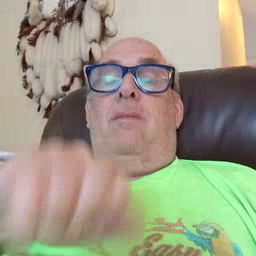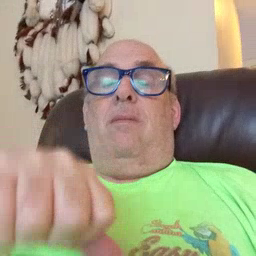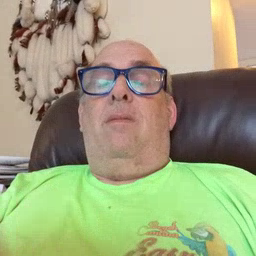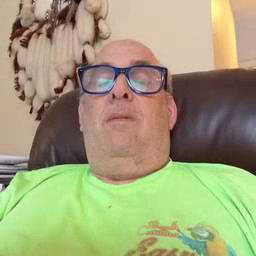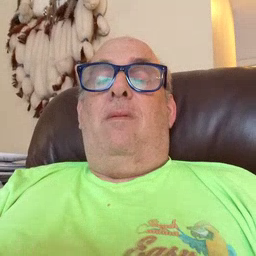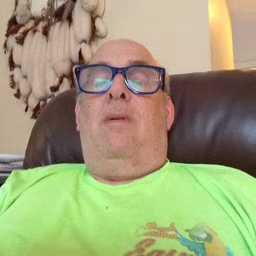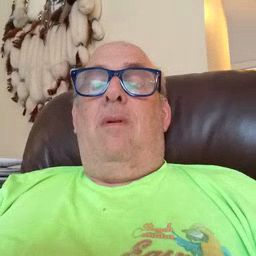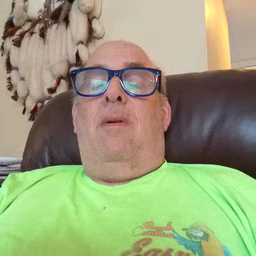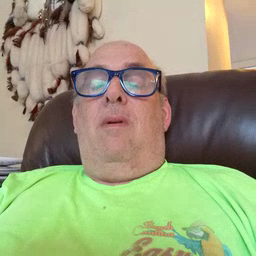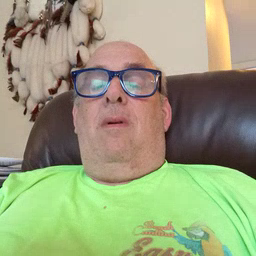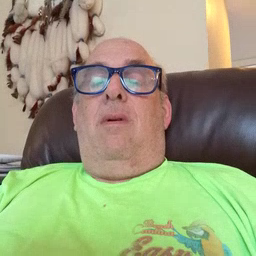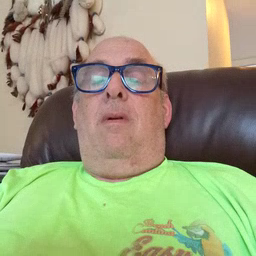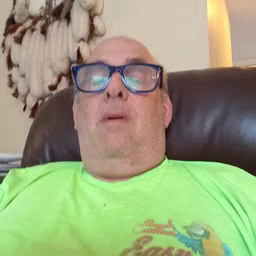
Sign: yes